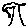
Label: tree